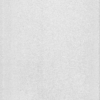
Label: dusty